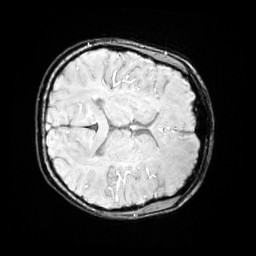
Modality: SWI
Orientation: axial
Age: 11
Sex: female
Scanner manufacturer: siemens
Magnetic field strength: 3 T
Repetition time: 0.027 s
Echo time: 0.02 s